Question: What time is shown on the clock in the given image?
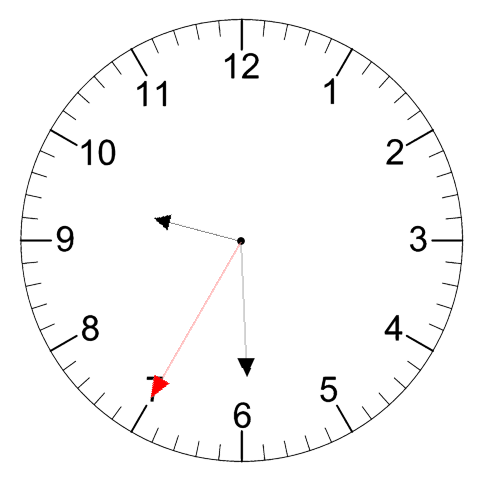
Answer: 09:29:35